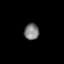
Tissue: lung
Cell type: Endothelial cells
Senescence score: 0.5501
Nuclear area (px): 236
Mean DAPI intensity: 125.835